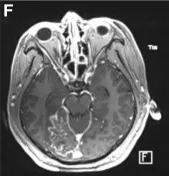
Cranial MRI at day 11 after admission. , enhanced MRI.
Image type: radiology (mri)